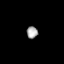
Tissue: prostate
Cell type: T cells
Senescence score: 0.2616
Nuclear area (px): 132
Mean DAPI intensity: 163.848